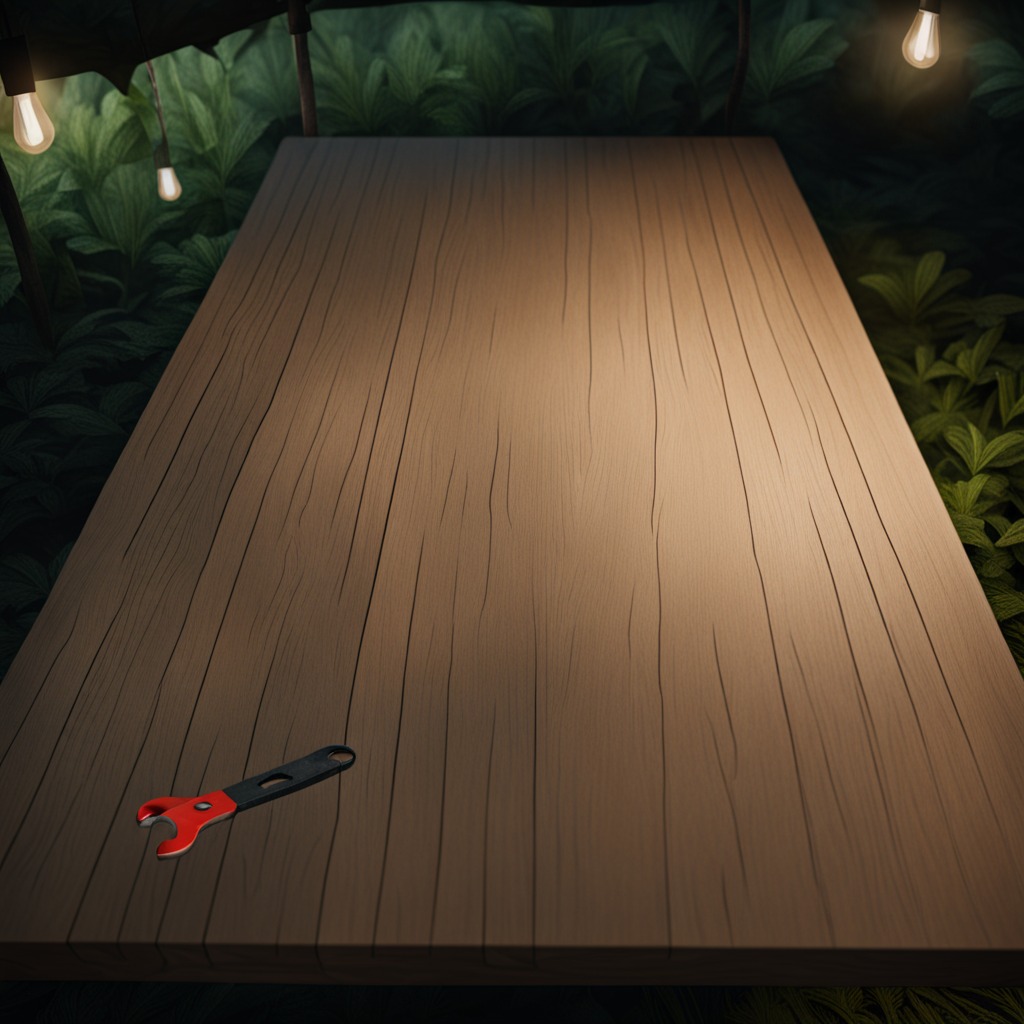
An wrench is lying on a clean wooden table inside a jungle field workshop tent at night.